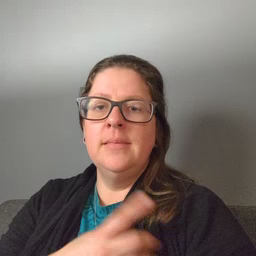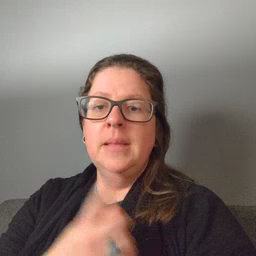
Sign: up